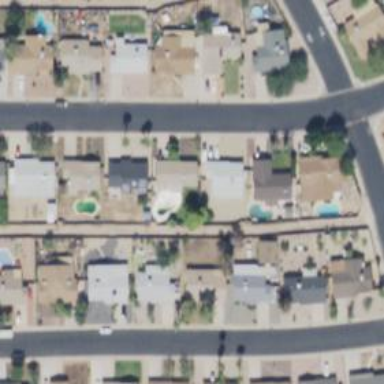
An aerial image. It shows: Alley classified as service road.